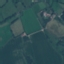
Label: Pasture